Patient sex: M
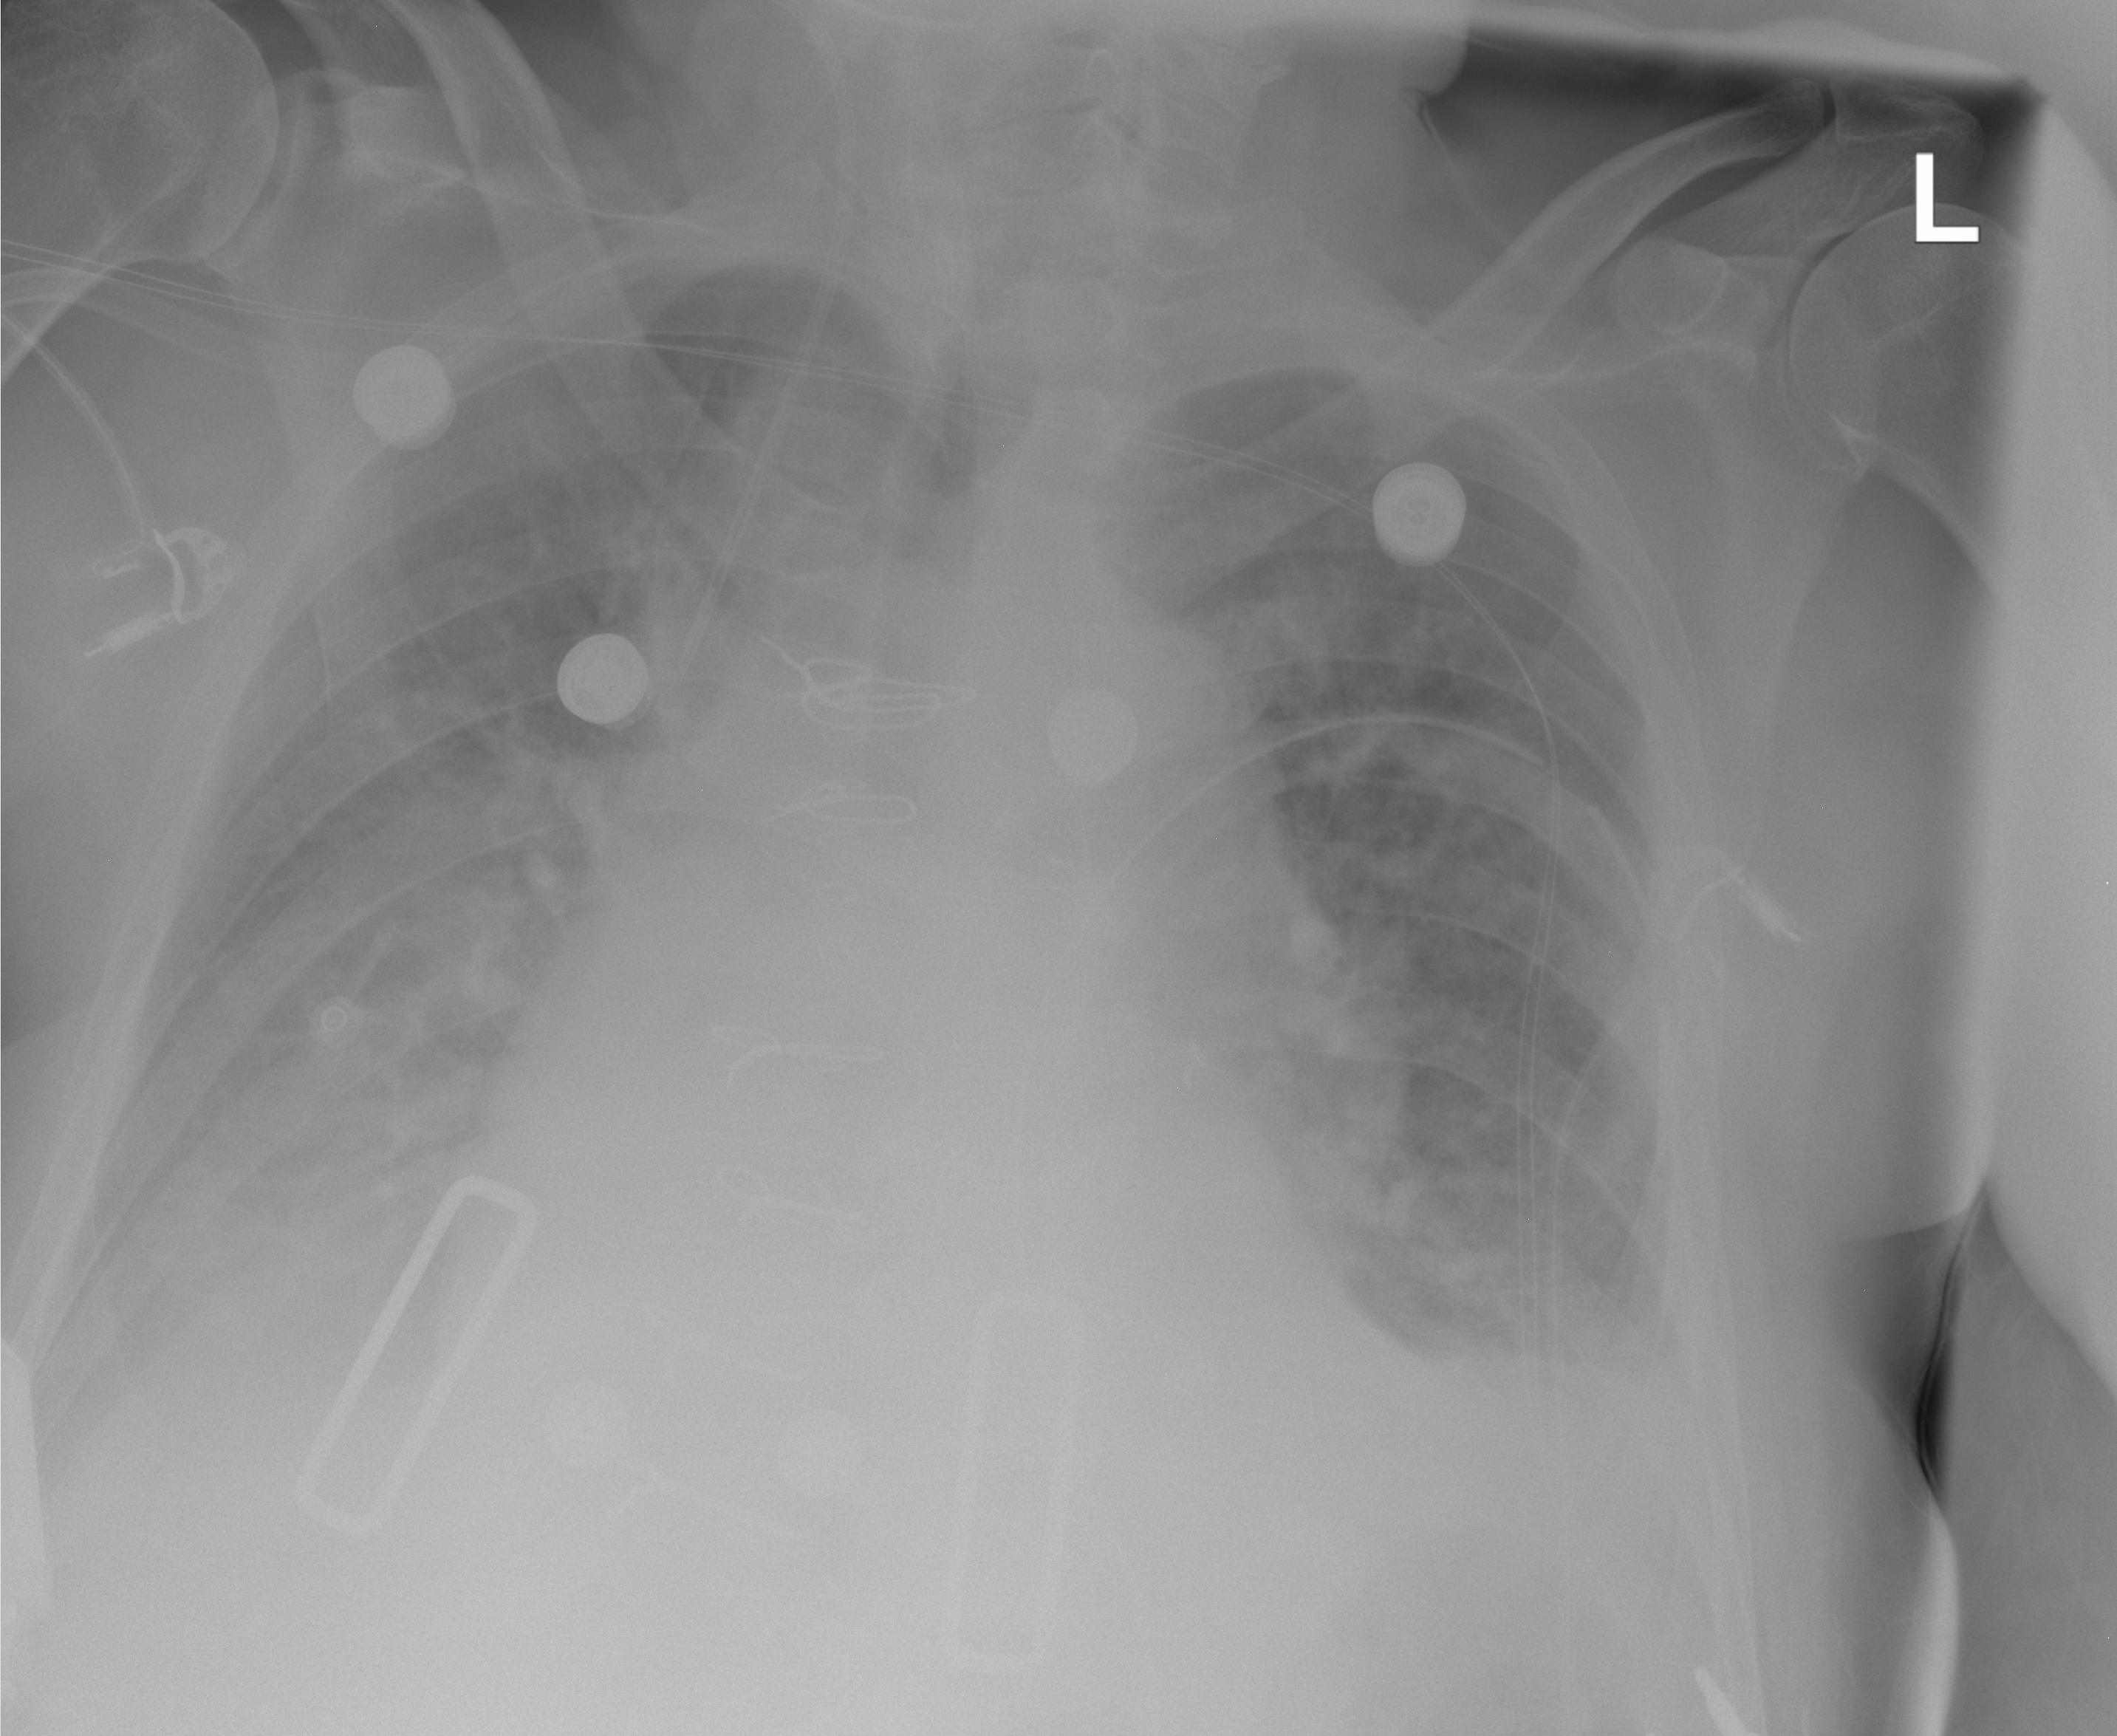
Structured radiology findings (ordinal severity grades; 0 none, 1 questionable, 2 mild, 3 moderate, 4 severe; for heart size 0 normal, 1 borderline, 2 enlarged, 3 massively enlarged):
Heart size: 2
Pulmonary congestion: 3
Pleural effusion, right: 2
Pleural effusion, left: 2
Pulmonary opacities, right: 0
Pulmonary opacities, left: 0
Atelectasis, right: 2
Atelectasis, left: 2